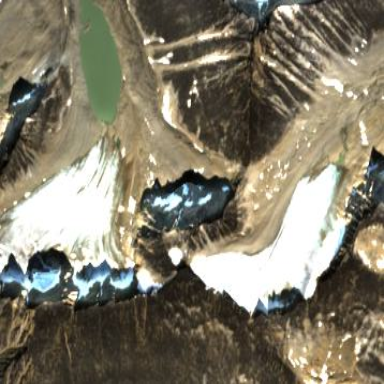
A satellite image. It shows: Stunning view of glacier.